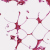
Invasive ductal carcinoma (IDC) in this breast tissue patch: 0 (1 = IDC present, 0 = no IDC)